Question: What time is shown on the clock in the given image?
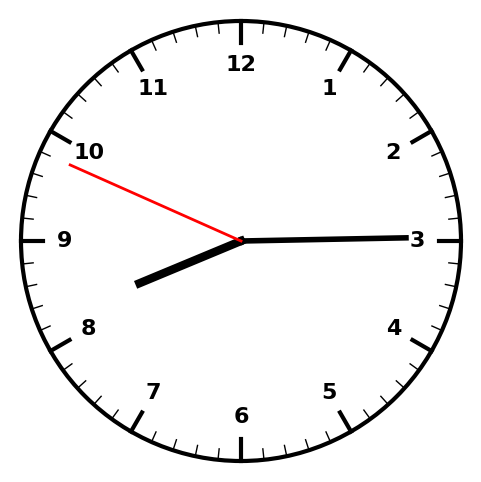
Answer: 08:14:49